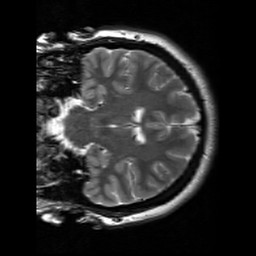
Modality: T2w
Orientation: coronal
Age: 26
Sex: female
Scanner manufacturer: siemens
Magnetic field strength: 3 T
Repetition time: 7 s
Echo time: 0.09 s